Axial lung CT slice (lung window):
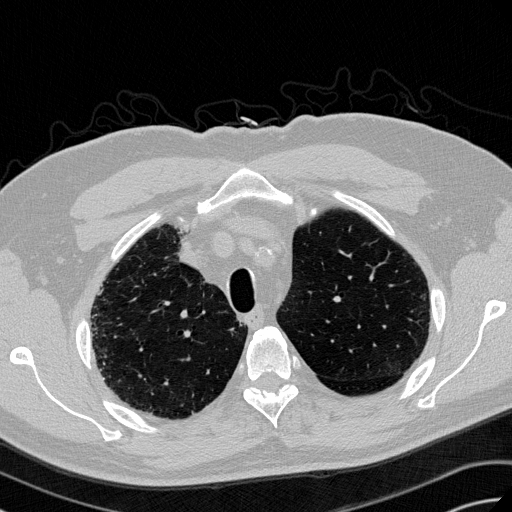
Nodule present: no